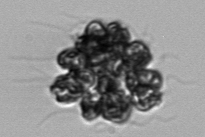
Label: Corymbellus